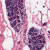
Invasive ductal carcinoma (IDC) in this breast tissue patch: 0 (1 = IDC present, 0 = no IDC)